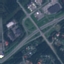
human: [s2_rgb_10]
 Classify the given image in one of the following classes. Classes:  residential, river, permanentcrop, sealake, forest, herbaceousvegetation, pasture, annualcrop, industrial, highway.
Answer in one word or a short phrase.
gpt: Highway